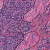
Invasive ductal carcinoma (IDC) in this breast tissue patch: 1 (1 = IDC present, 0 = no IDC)